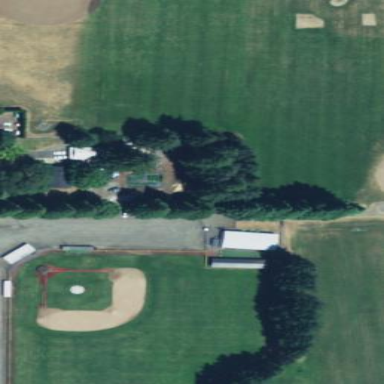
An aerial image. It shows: Baseball pitch for leisure land activities.